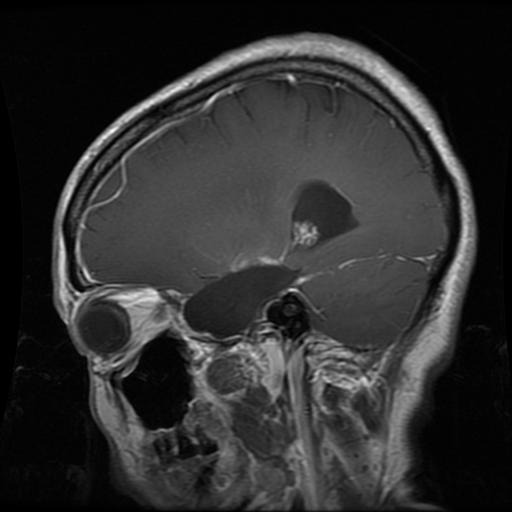
Label: glioma